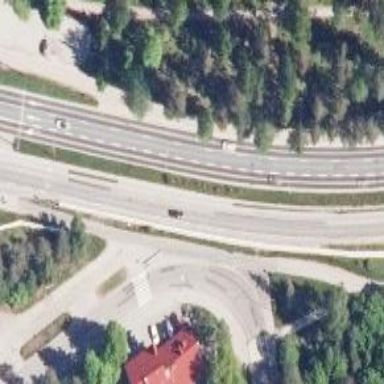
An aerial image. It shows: Primary highway.